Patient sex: F
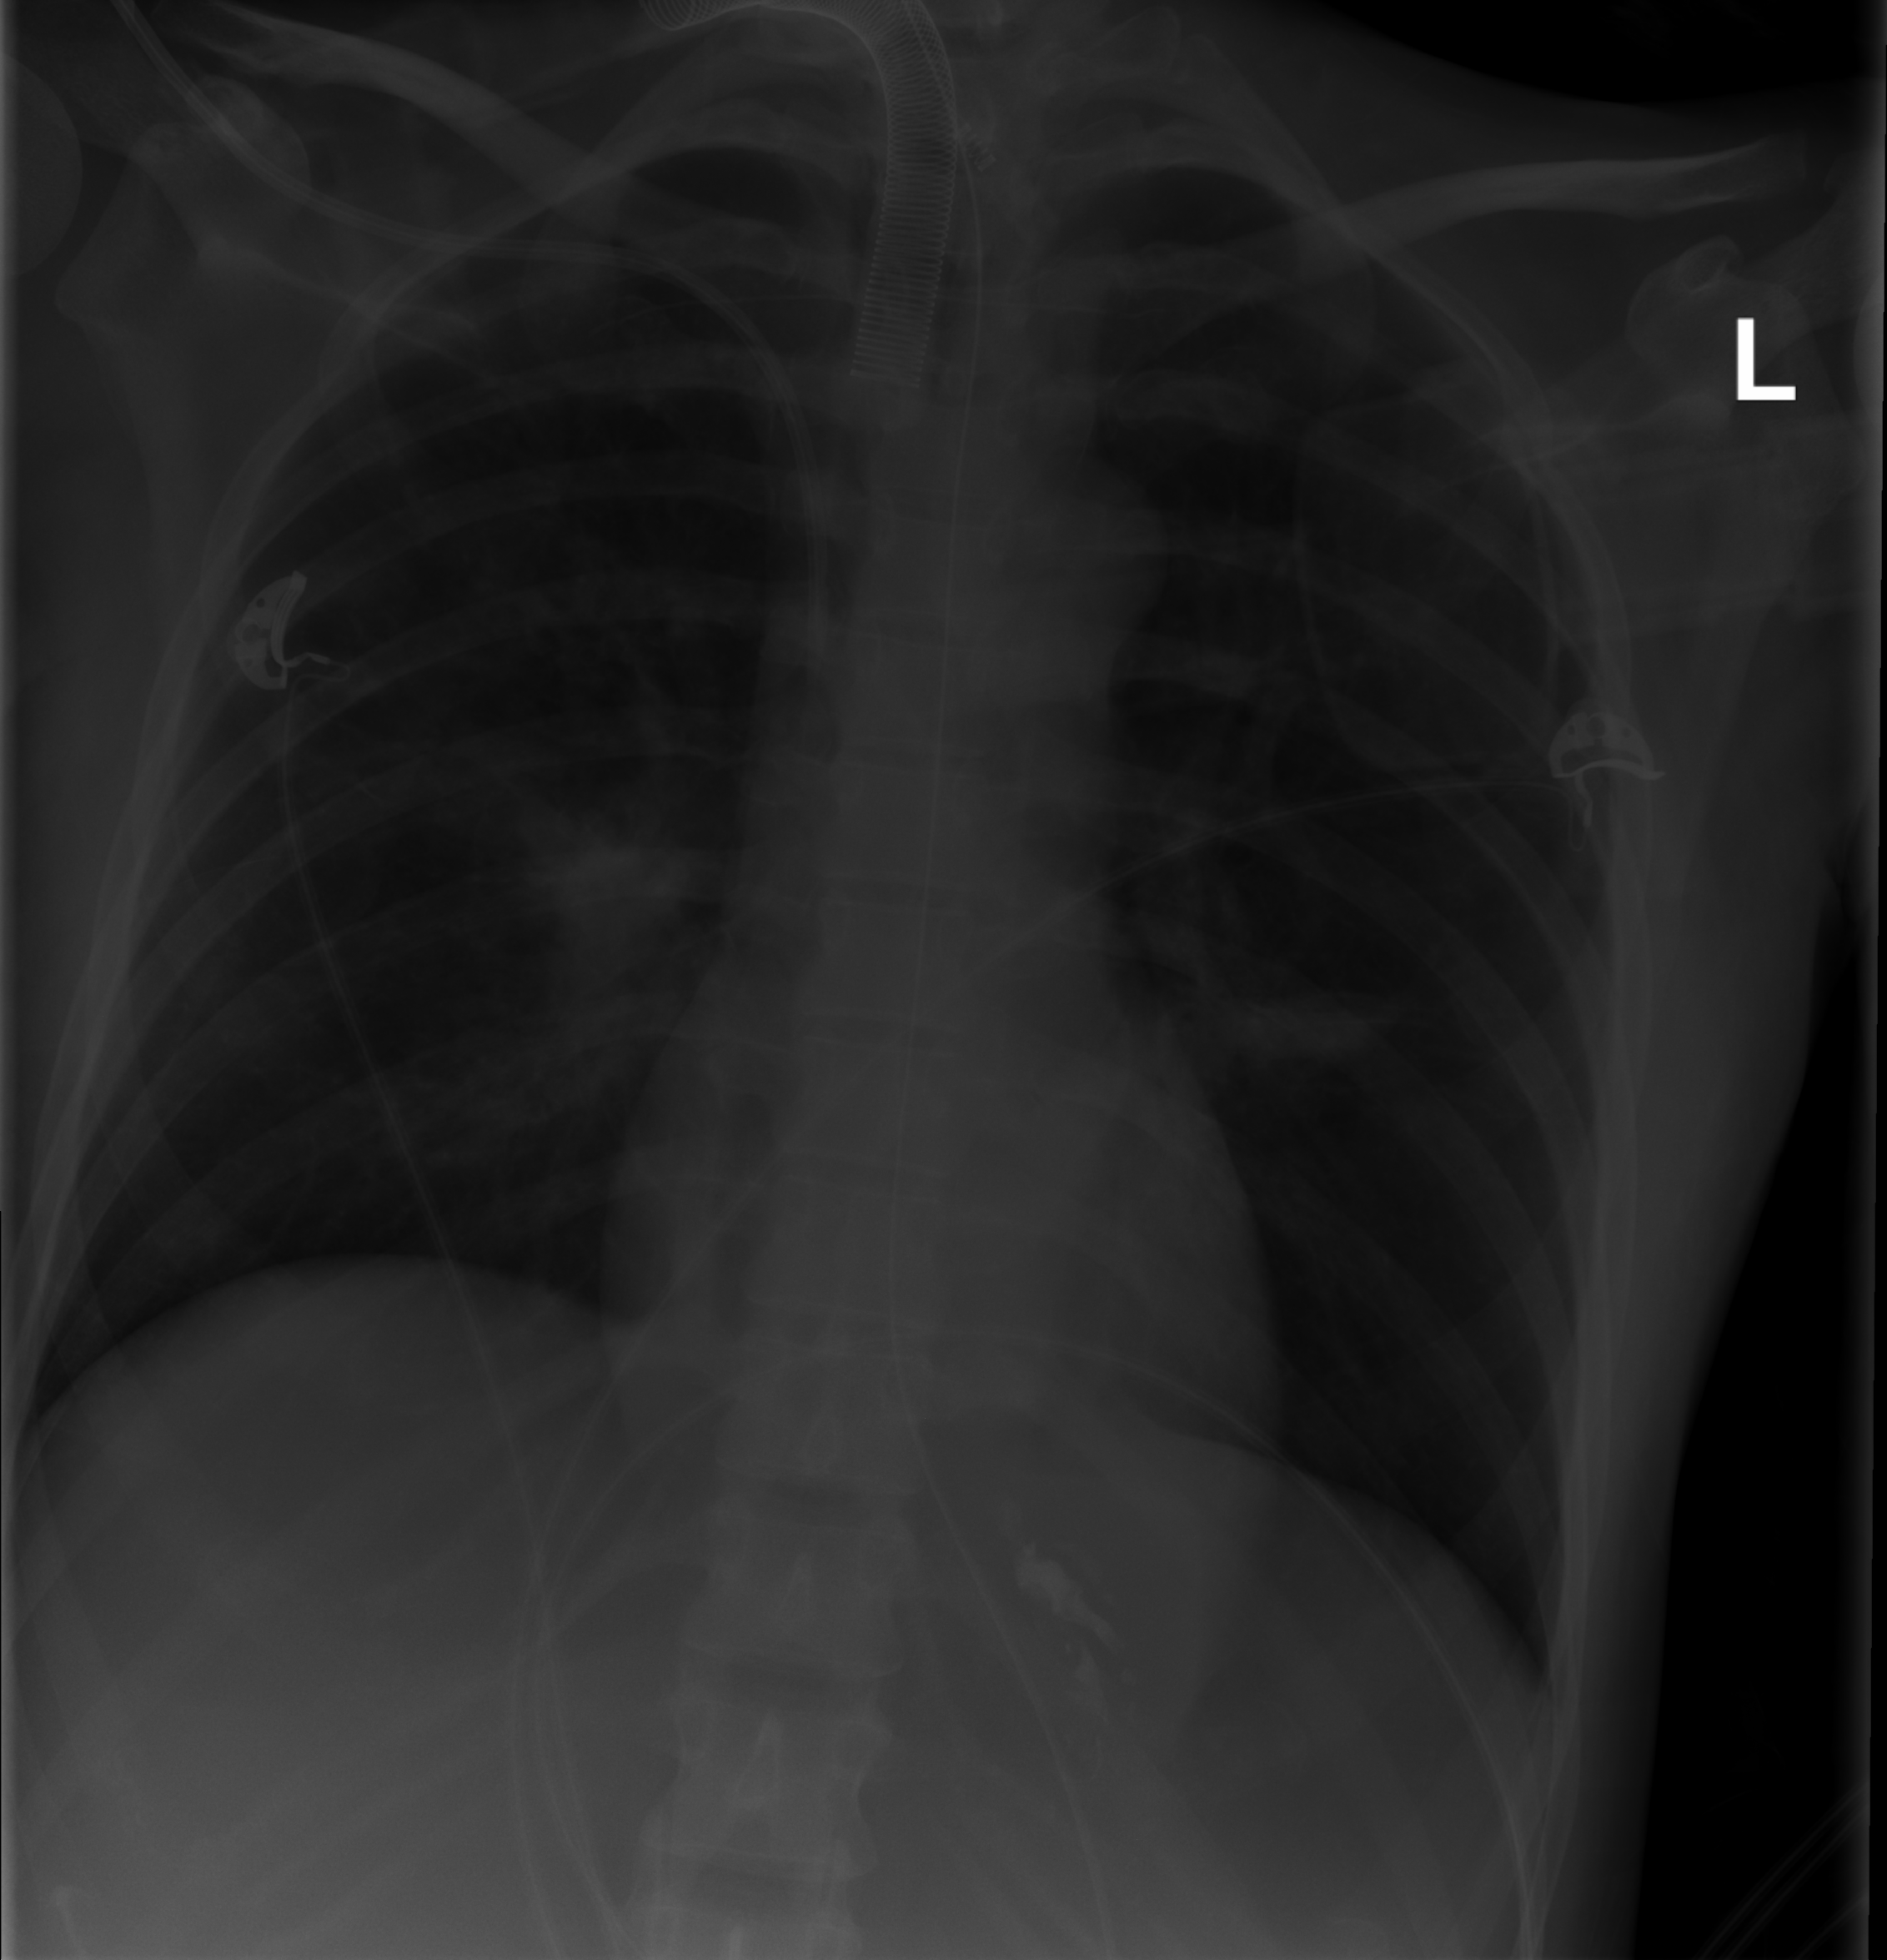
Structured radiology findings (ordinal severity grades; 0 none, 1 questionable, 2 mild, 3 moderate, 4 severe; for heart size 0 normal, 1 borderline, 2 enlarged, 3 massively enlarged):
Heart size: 0
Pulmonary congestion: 0
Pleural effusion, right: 0
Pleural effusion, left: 0
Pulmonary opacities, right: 0
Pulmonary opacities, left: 0
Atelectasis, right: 0
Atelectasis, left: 2